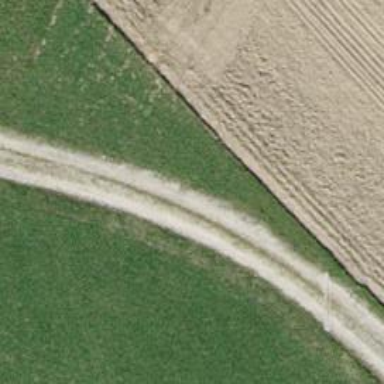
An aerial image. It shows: Pebblestone track with grade2 tracktype.